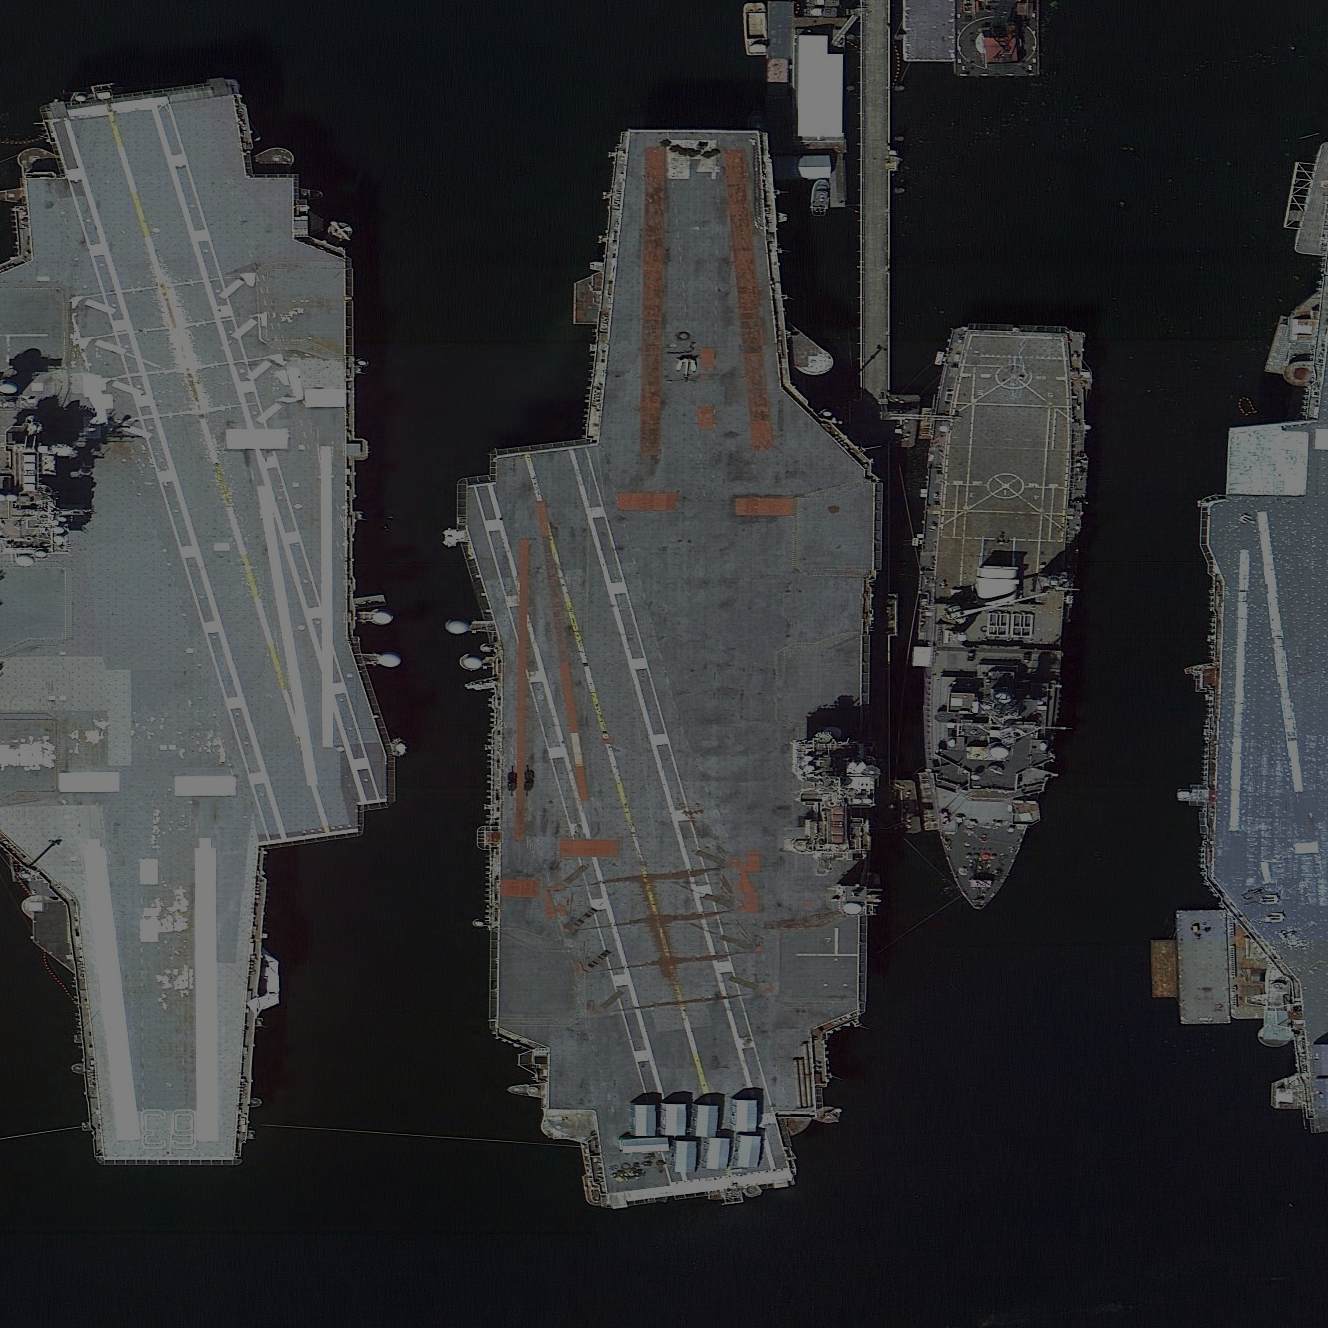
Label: aircraft_carrier